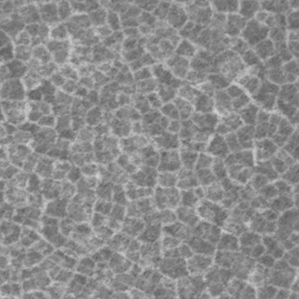
Label: frost